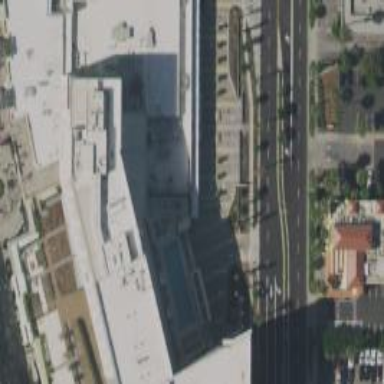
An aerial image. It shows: Hotel building.